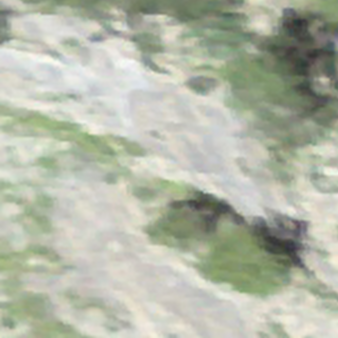
Label: other